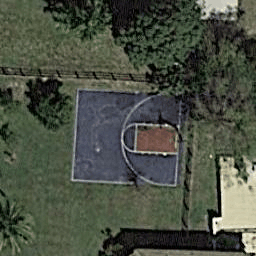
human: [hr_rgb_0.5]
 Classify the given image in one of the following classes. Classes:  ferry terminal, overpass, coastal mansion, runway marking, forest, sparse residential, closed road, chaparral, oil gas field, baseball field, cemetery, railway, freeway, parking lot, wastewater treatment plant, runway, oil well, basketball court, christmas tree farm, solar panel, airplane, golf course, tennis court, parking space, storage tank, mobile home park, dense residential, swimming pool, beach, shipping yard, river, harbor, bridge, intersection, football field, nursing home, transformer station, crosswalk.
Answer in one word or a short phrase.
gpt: basketball court